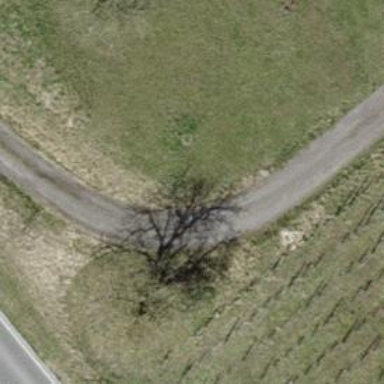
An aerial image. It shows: Gravel track with track type of grade3.